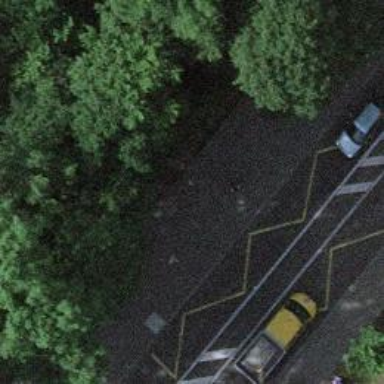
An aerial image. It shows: Public transport shelter.